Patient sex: F
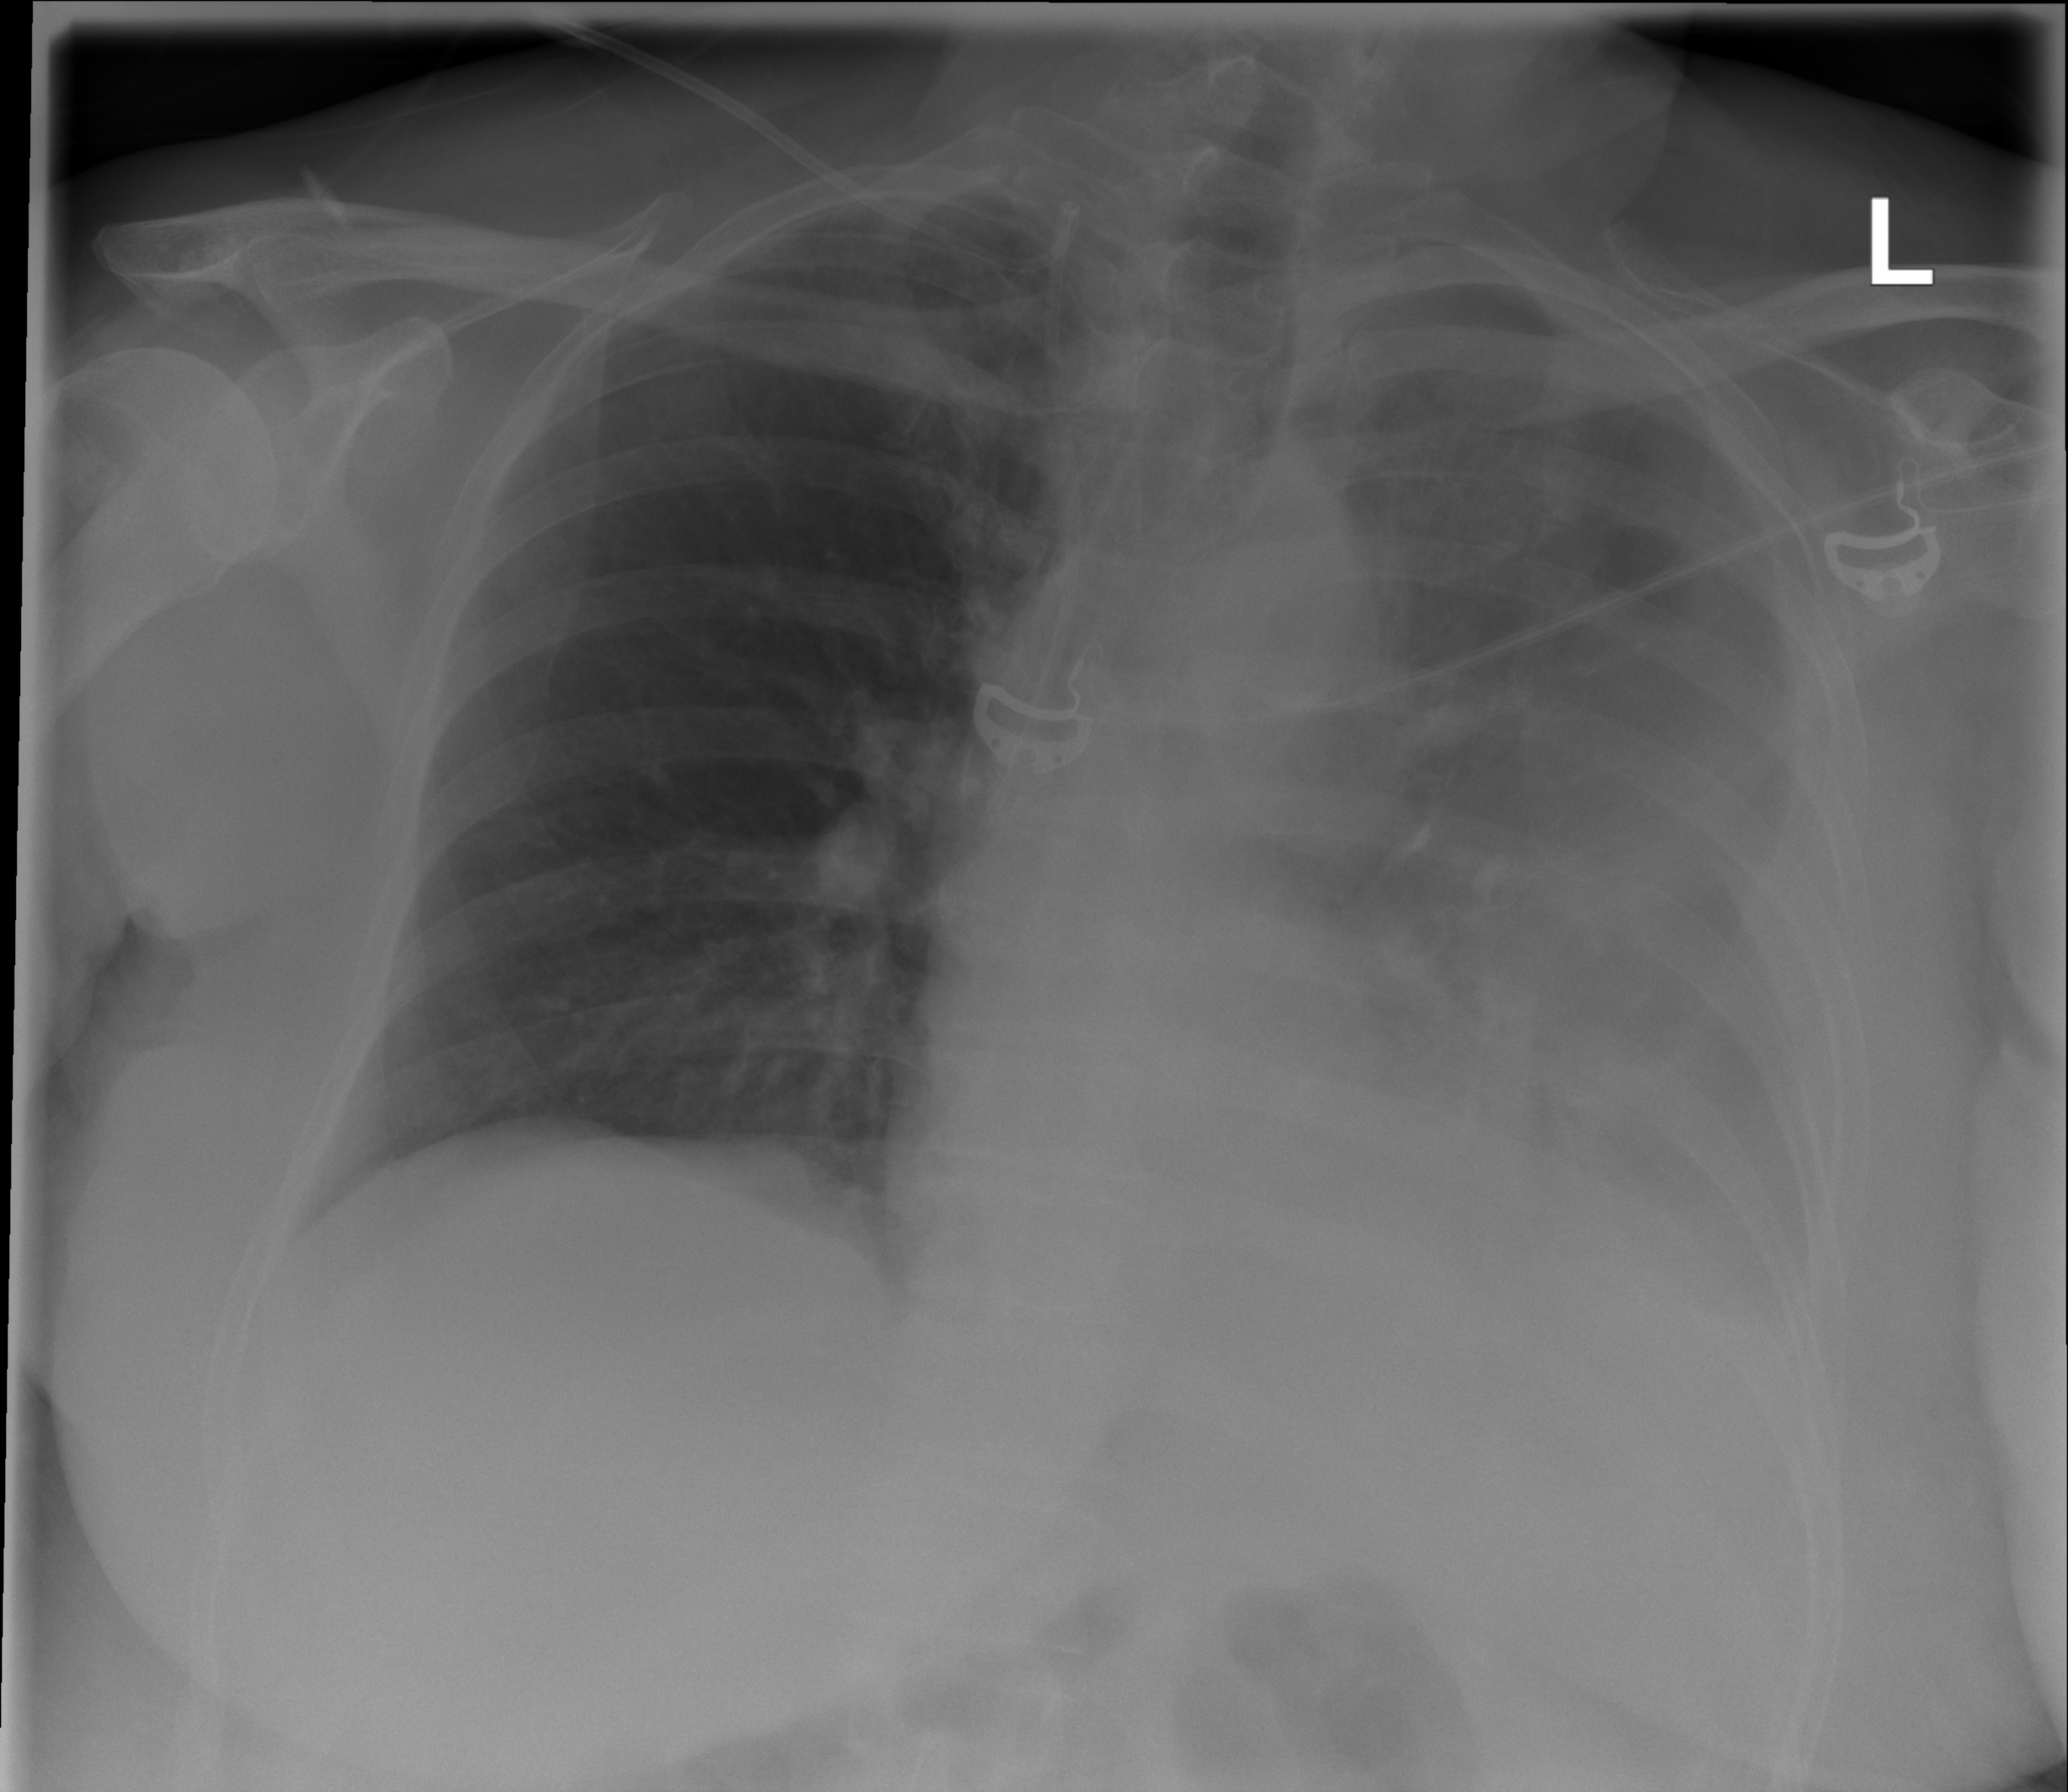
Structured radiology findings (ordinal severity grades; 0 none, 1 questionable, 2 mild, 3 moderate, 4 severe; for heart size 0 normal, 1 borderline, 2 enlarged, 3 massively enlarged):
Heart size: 0
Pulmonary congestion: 0
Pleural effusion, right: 0
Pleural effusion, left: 3
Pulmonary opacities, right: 0
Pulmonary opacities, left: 0
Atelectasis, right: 0
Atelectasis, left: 3